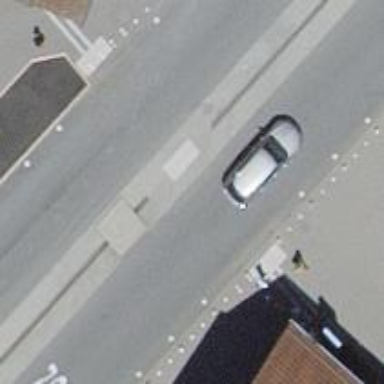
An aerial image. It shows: Unmarked crossing with pedestrian island.